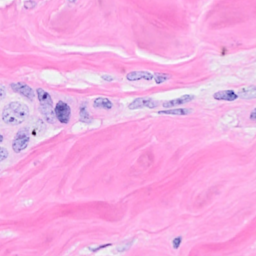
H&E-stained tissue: Breast